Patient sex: F
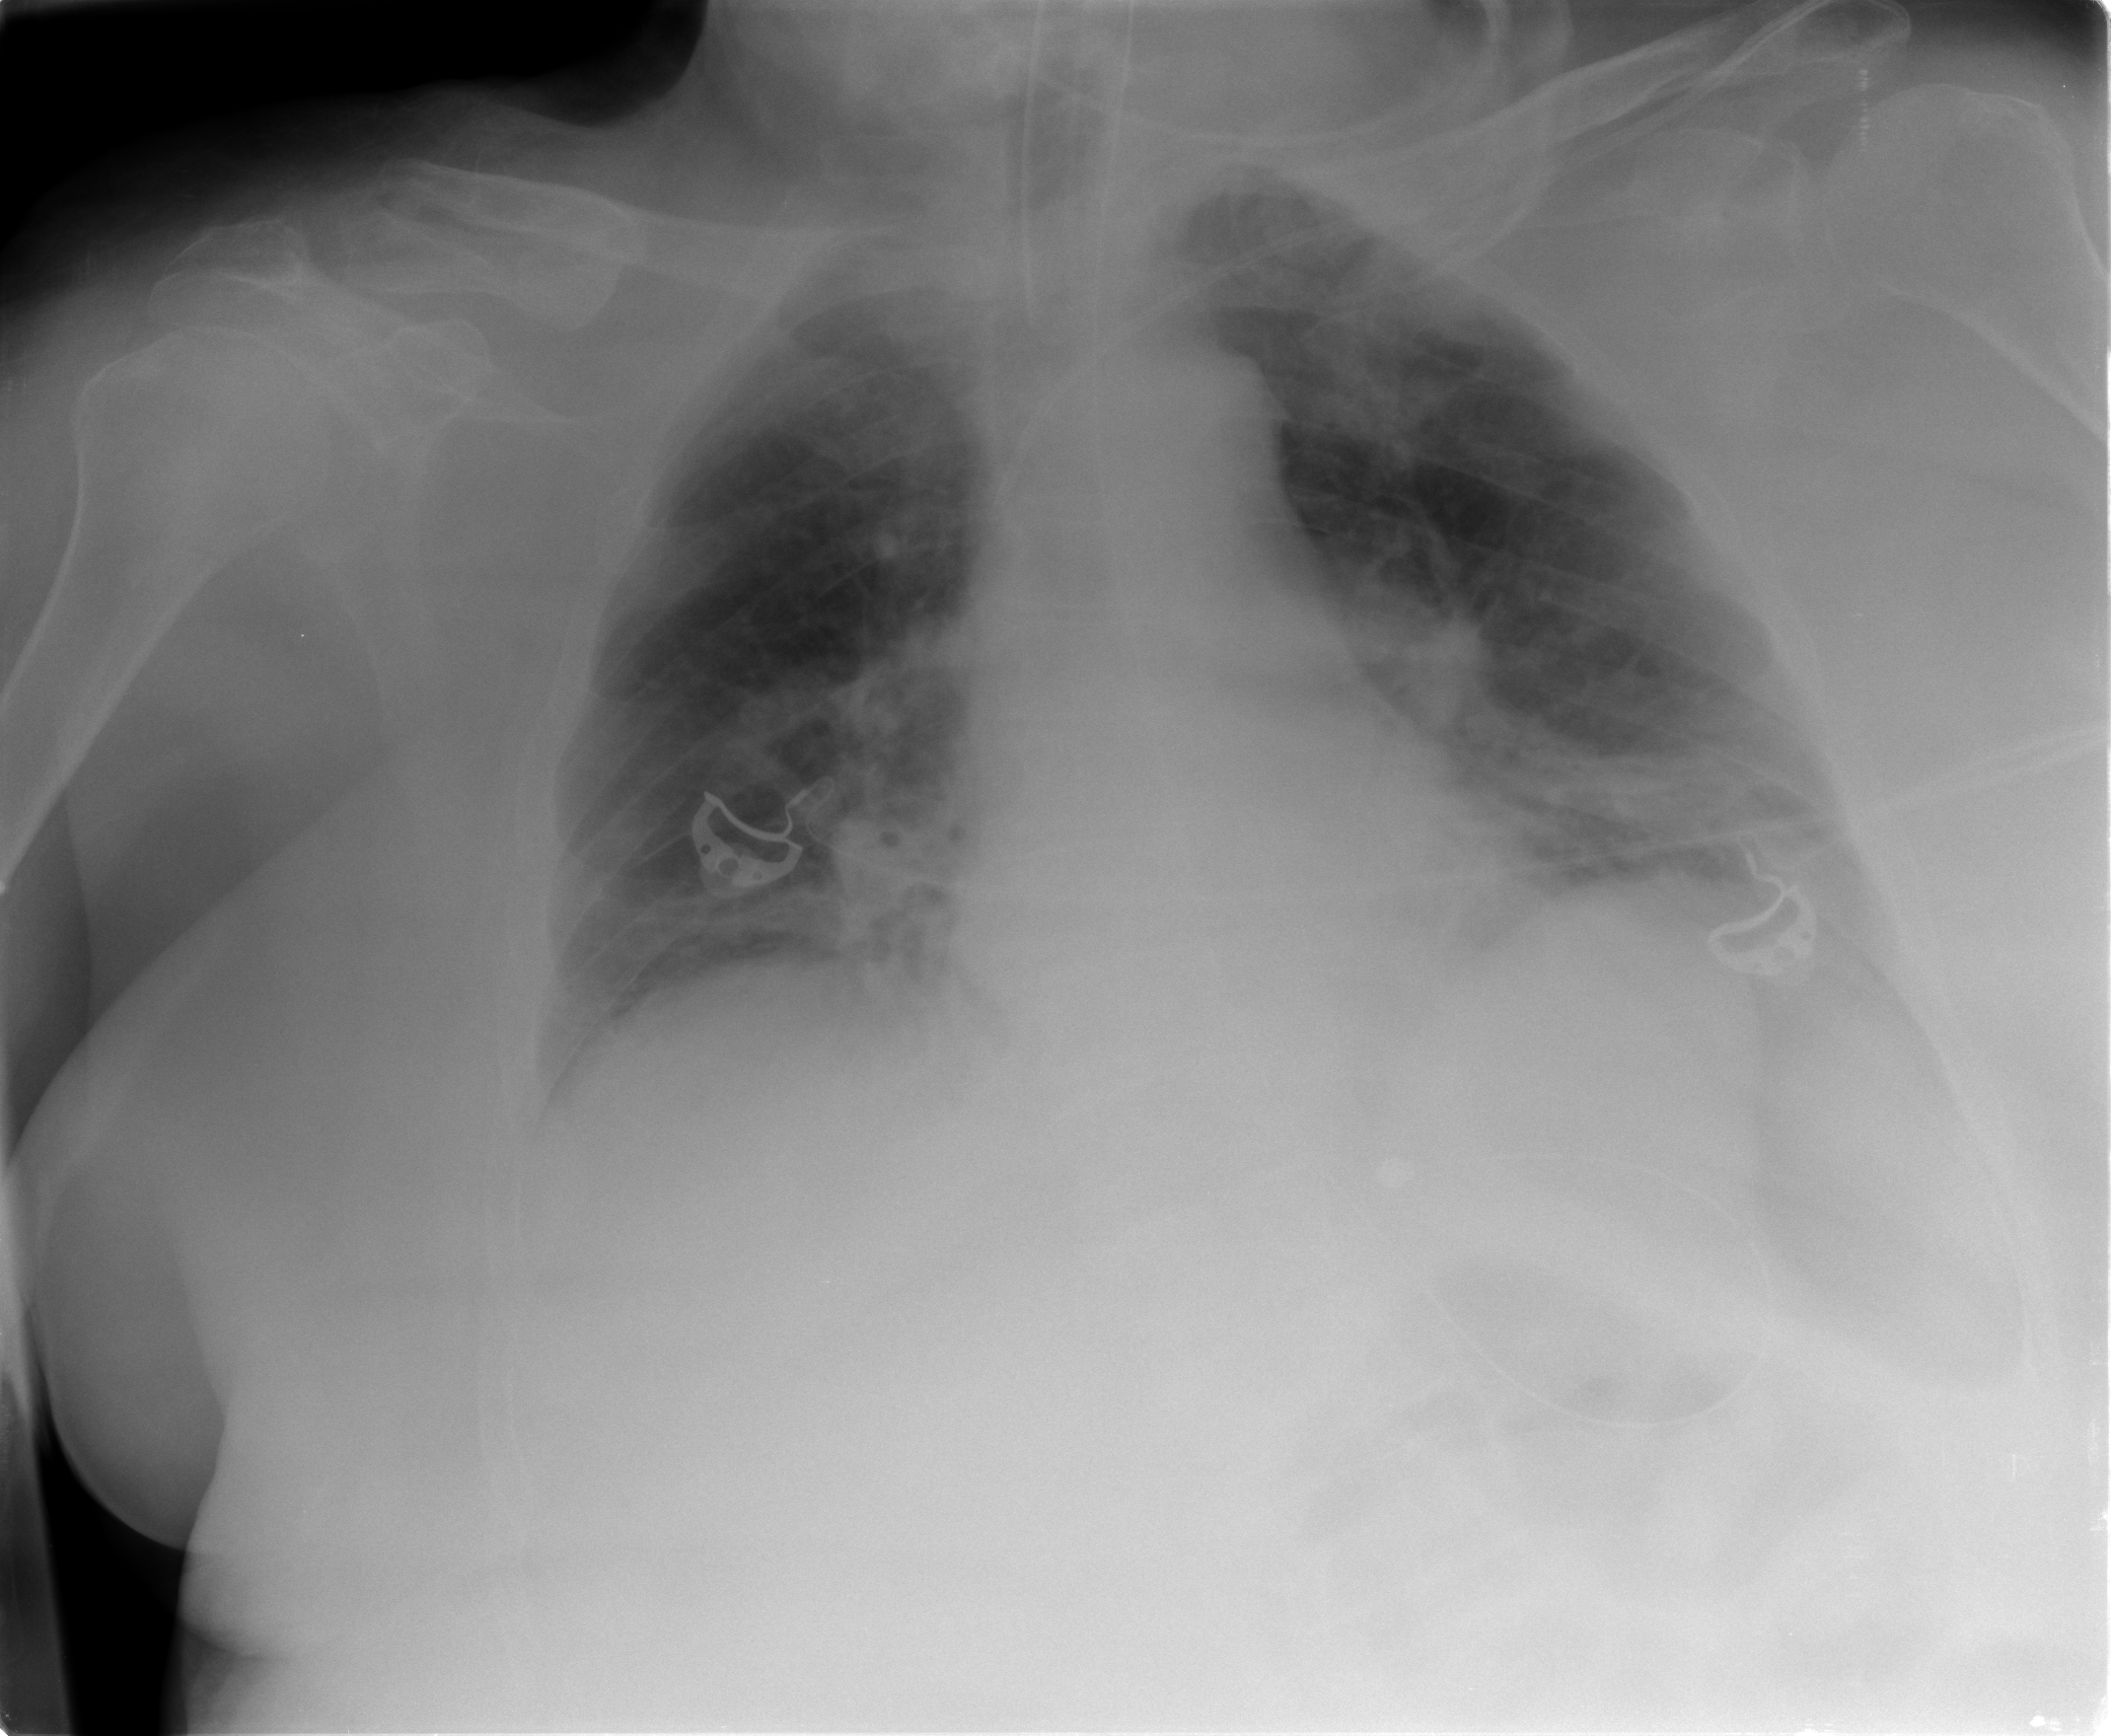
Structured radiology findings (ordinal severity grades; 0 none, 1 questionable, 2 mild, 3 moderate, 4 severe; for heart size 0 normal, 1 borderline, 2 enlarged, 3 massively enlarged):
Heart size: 0
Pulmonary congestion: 2
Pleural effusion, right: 0
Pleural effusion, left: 1
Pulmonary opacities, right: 0
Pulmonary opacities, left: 0
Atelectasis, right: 1
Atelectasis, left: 2